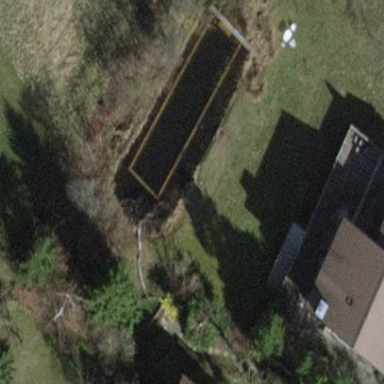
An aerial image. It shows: Swimming pool located in leisure land.